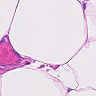
Metastatic tissue present: no